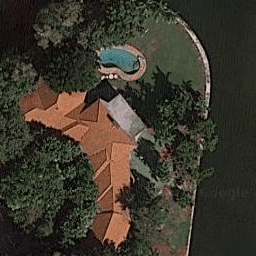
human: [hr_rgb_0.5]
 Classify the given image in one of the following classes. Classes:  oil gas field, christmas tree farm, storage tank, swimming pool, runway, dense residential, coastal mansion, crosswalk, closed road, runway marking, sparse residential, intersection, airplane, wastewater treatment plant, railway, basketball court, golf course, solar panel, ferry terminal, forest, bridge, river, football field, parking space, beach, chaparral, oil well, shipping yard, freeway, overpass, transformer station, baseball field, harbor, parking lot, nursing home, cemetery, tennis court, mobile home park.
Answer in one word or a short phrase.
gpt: coastal mansion